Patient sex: M
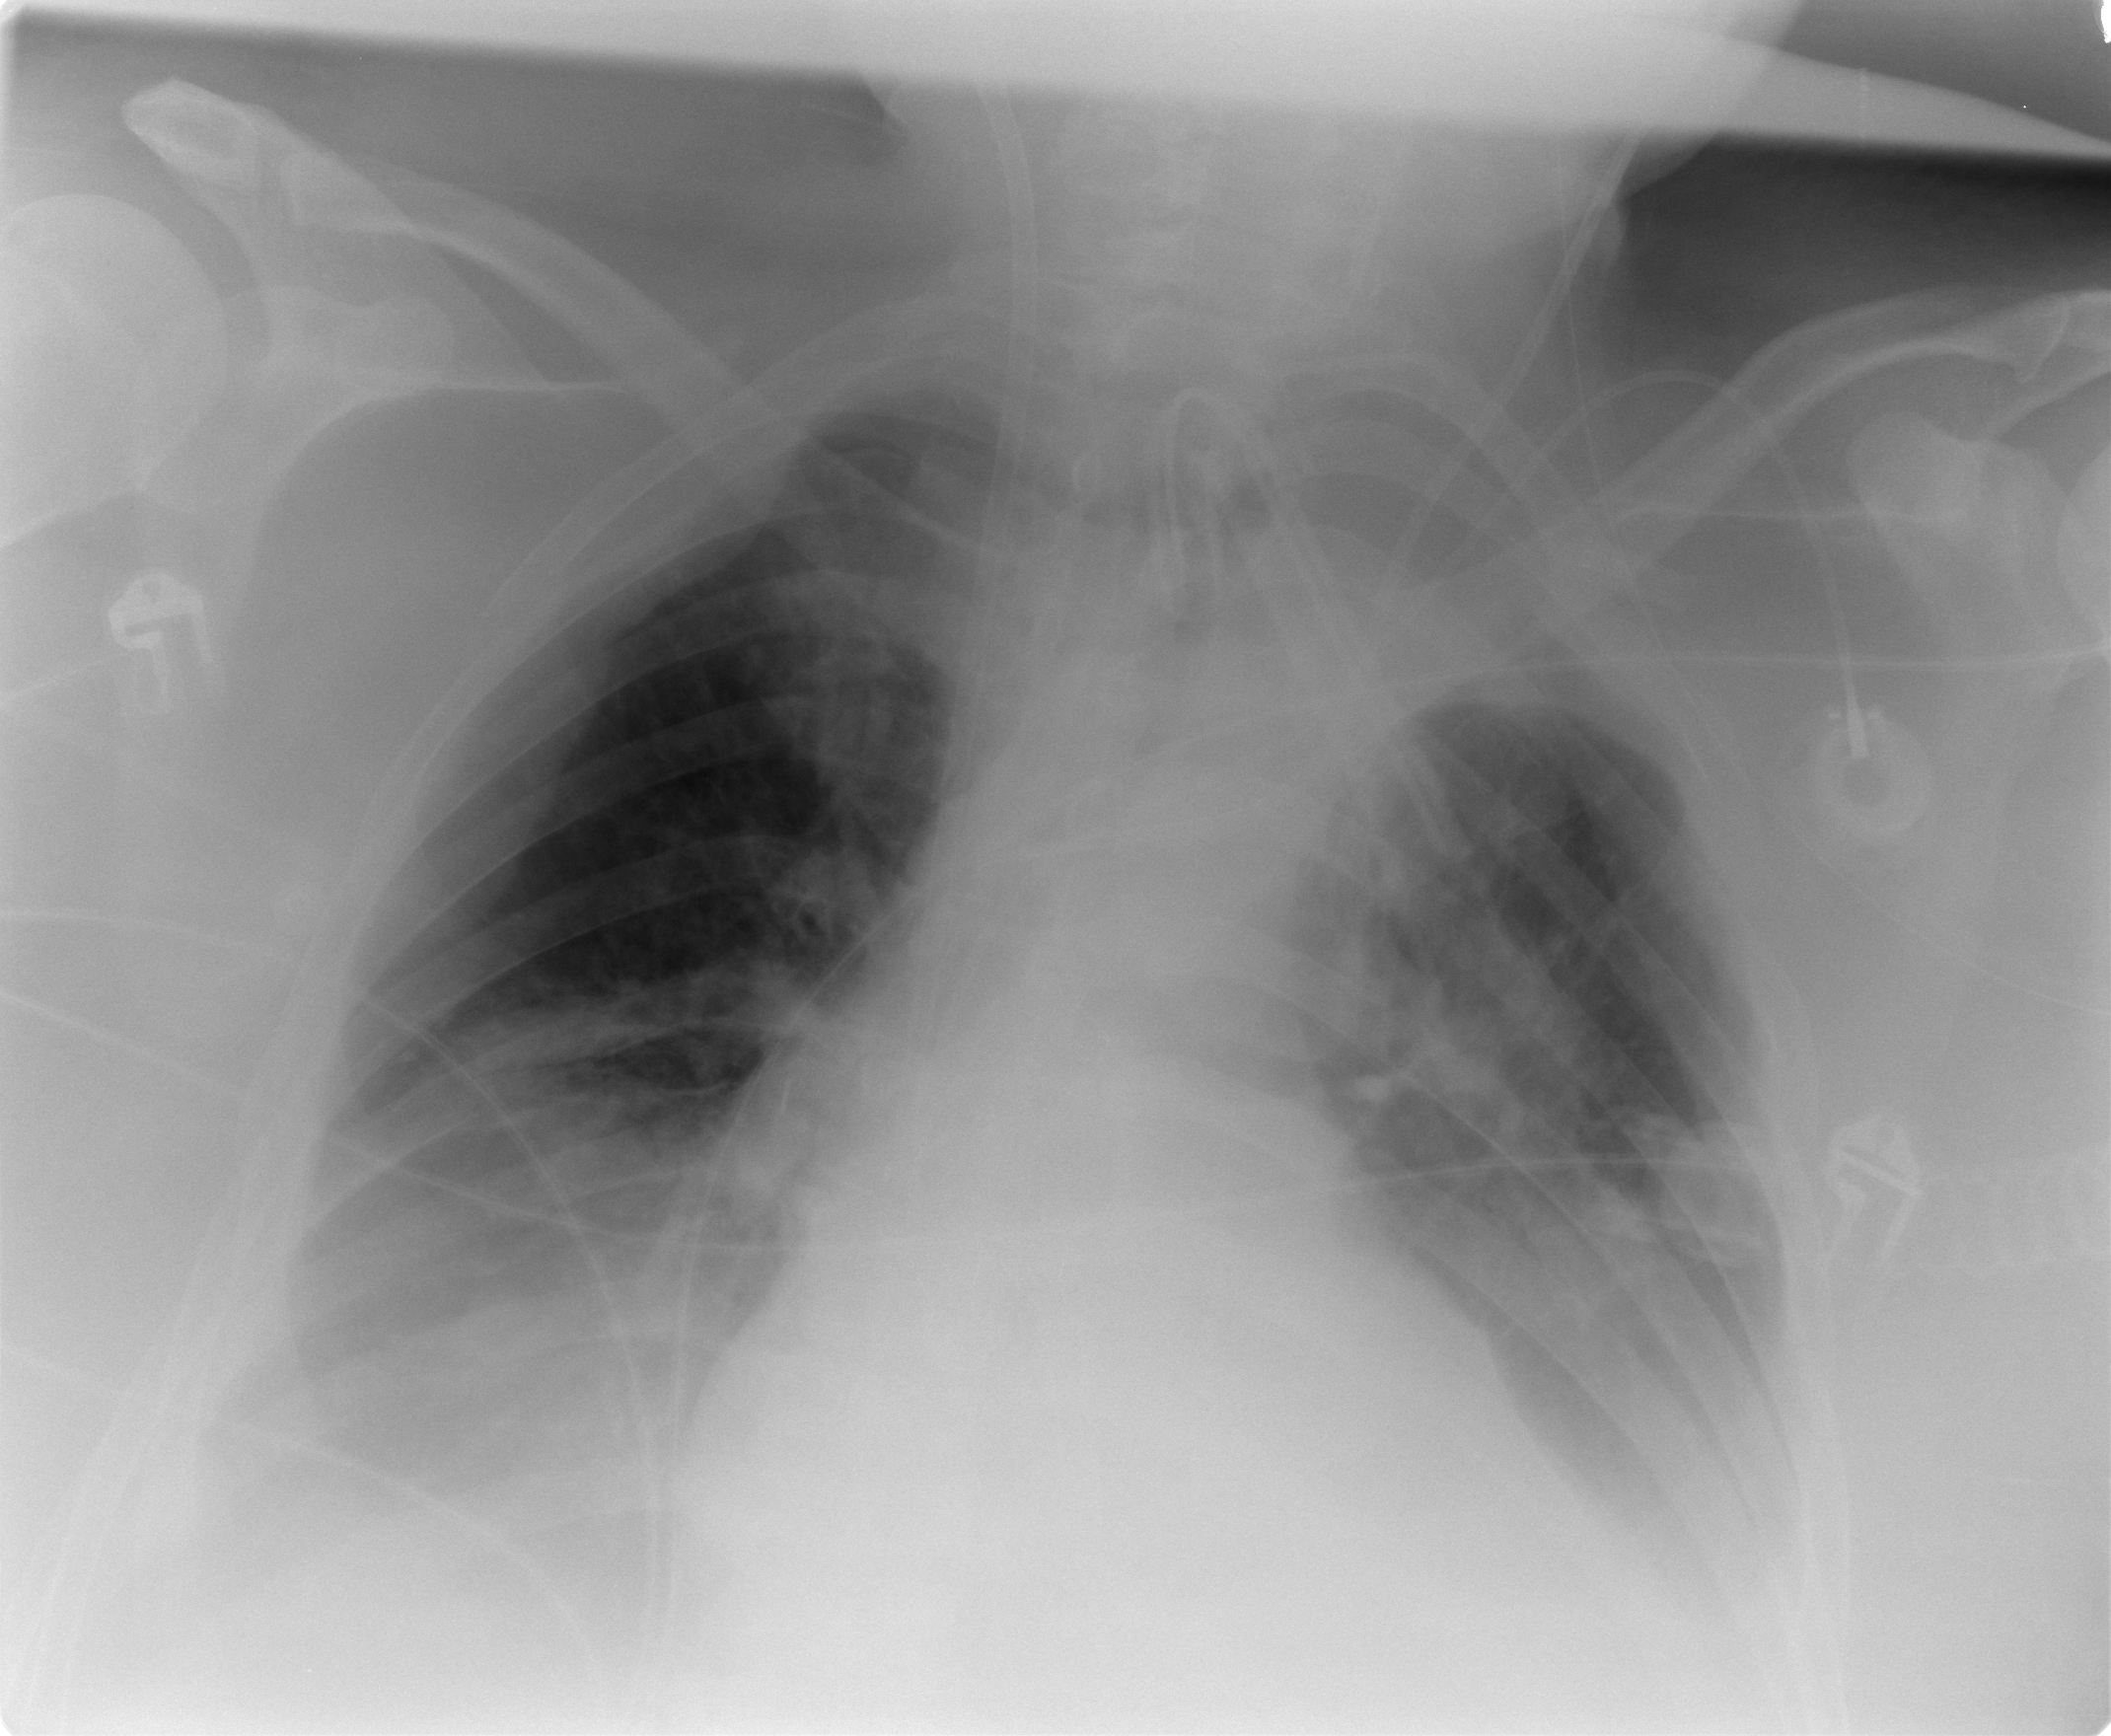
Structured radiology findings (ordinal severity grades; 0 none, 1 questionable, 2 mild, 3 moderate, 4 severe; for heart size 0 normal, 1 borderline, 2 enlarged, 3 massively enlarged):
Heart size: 1
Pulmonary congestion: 2
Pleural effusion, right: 3
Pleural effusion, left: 3
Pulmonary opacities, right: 2
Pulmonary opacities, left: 1
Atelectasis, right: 2
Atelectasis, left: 2